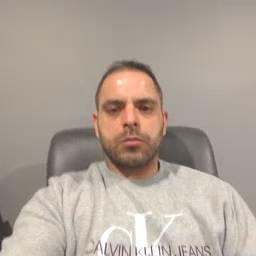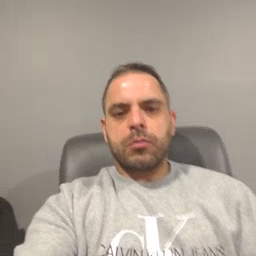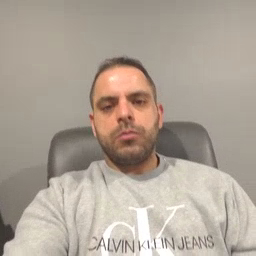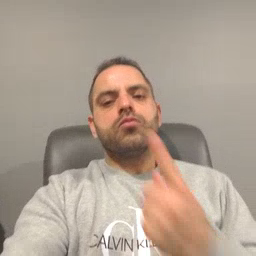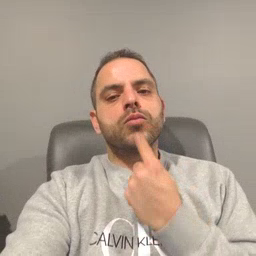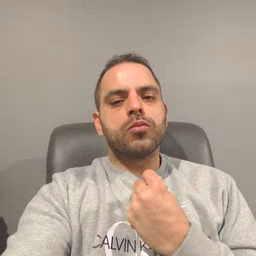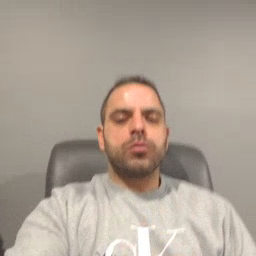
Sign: red